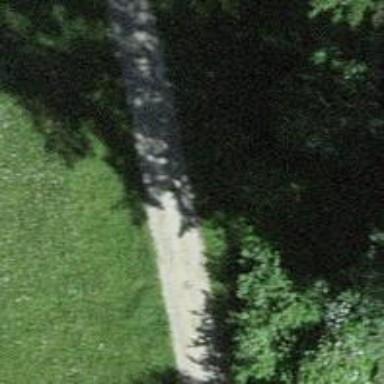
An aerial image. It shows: Gravel track with Grade 3 quality.